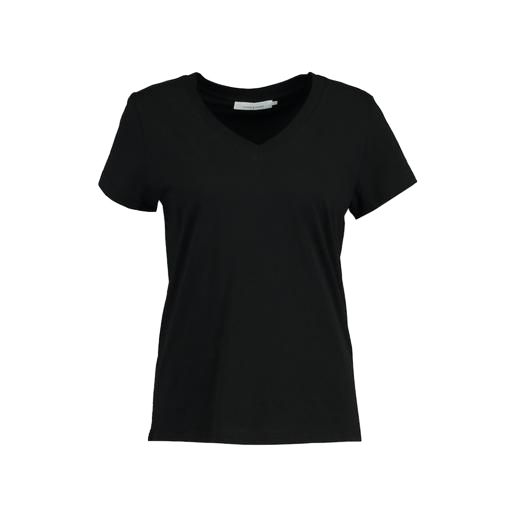
black v-neck t-shirt only macy, black women's jersey v-neck t-shirt, black v-neck t-shirt, white background